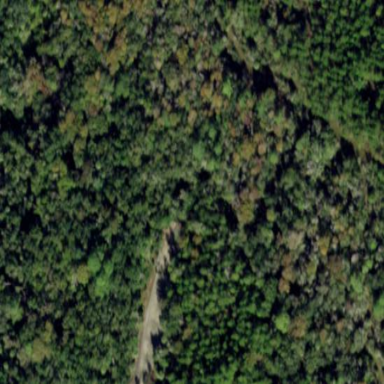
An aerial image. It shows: Forest area dominated by needle-leaved trees.